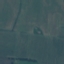
Land use / land cover: Pasture